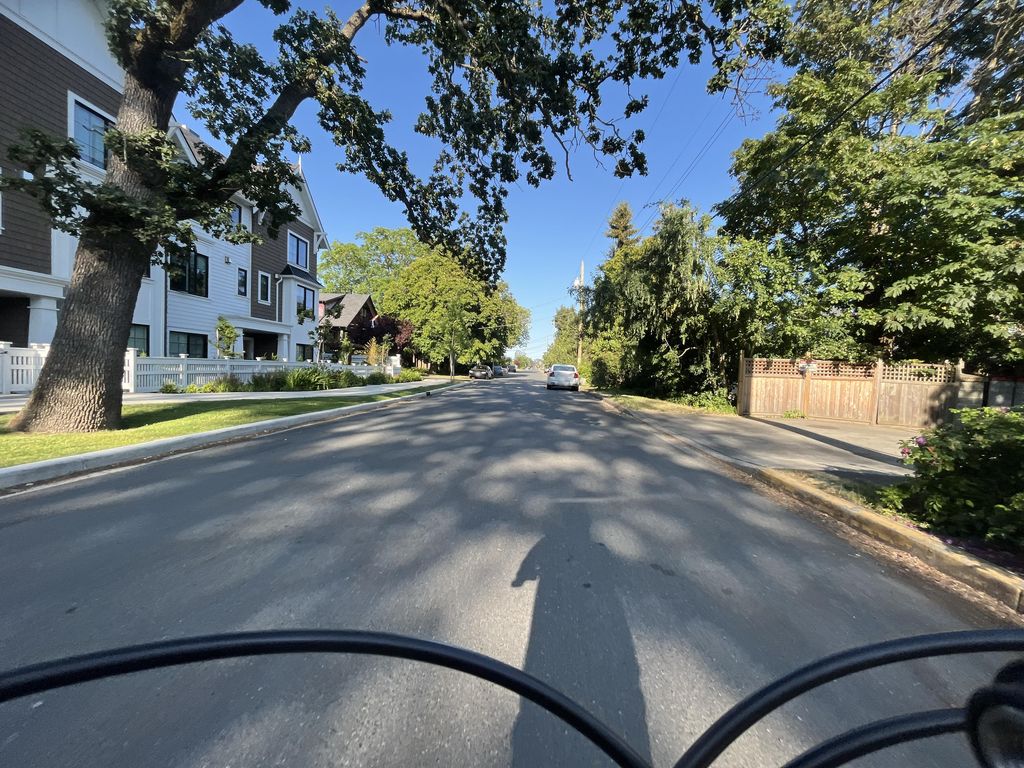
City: victoria